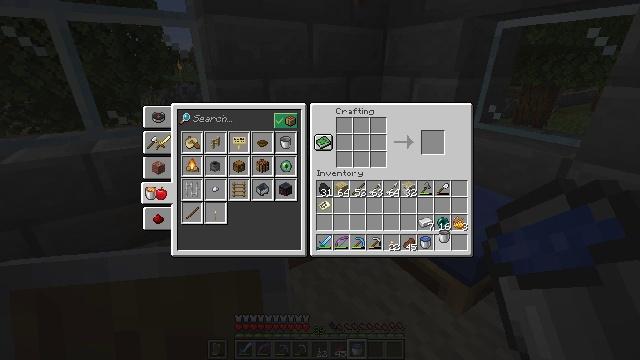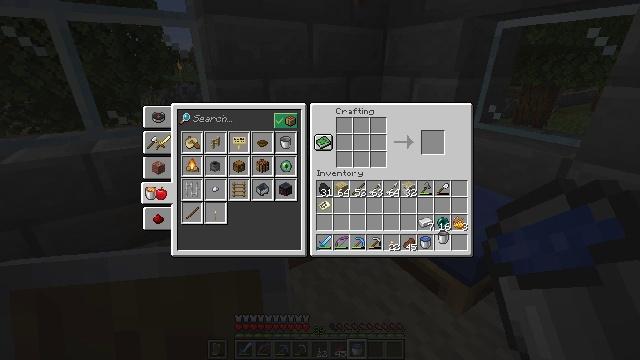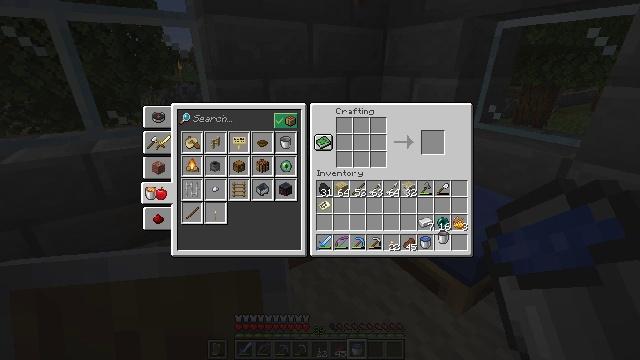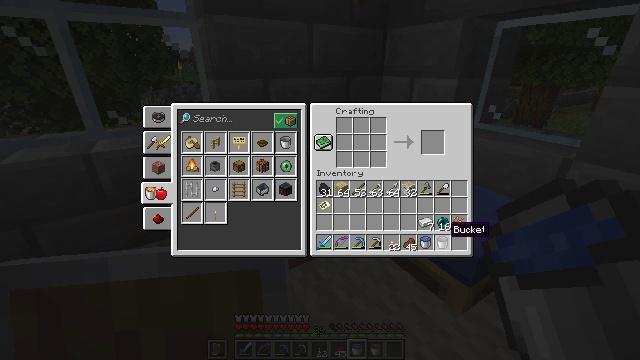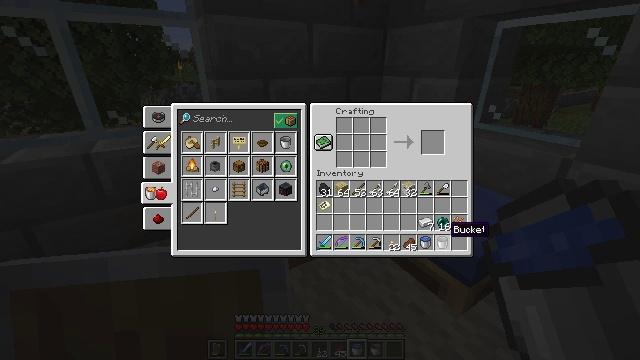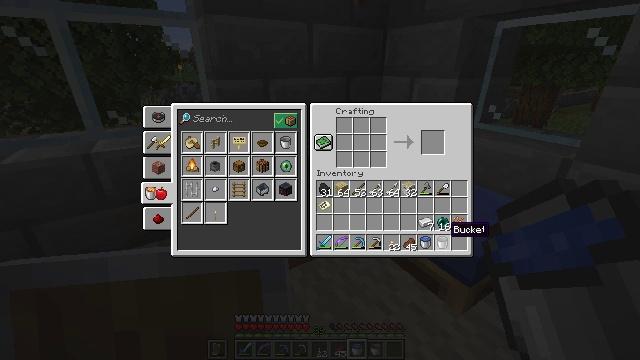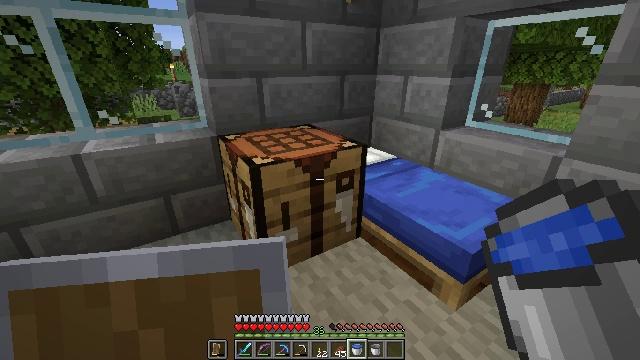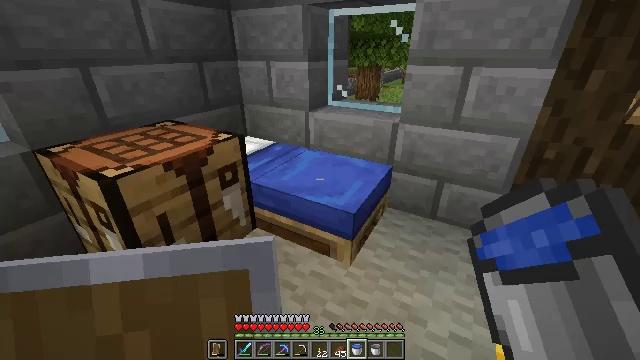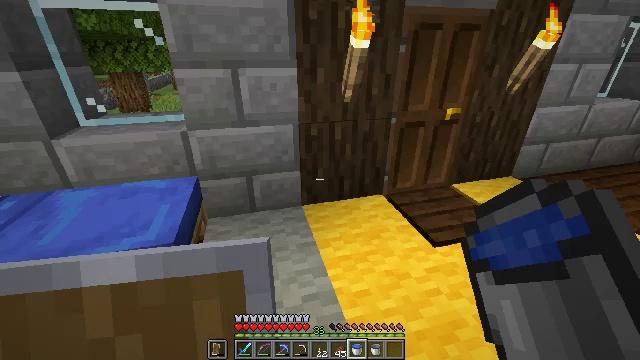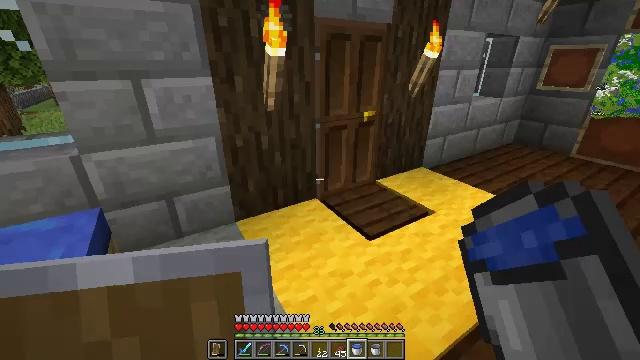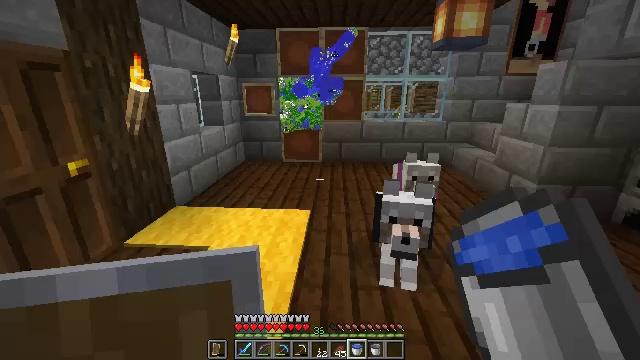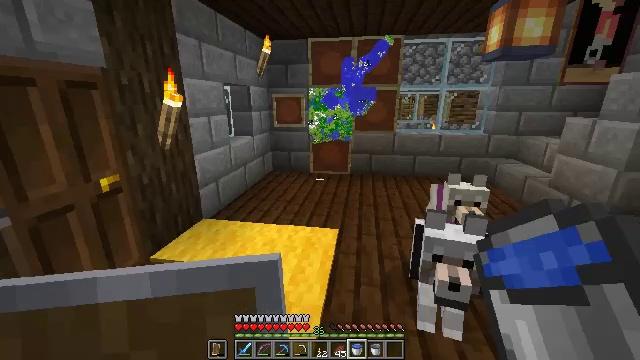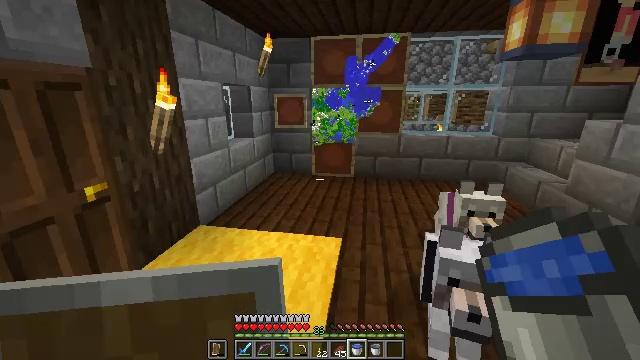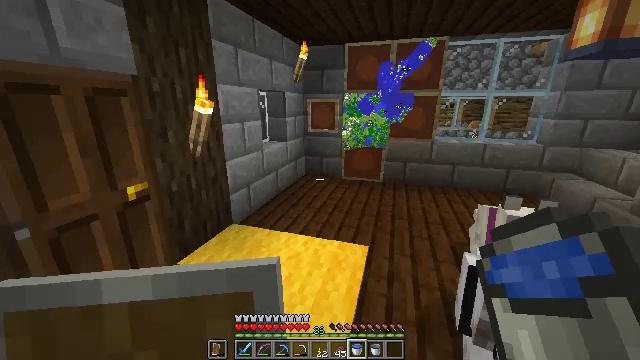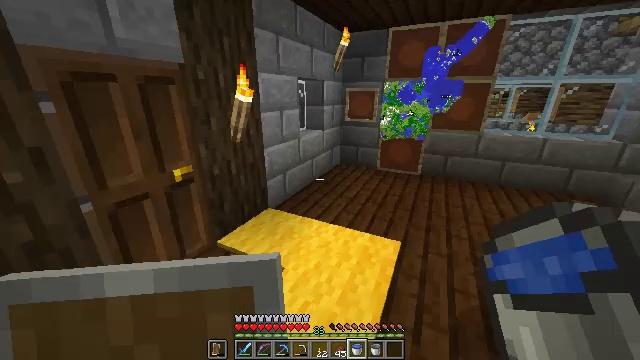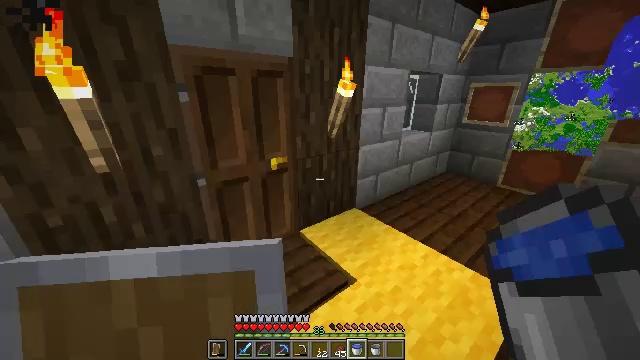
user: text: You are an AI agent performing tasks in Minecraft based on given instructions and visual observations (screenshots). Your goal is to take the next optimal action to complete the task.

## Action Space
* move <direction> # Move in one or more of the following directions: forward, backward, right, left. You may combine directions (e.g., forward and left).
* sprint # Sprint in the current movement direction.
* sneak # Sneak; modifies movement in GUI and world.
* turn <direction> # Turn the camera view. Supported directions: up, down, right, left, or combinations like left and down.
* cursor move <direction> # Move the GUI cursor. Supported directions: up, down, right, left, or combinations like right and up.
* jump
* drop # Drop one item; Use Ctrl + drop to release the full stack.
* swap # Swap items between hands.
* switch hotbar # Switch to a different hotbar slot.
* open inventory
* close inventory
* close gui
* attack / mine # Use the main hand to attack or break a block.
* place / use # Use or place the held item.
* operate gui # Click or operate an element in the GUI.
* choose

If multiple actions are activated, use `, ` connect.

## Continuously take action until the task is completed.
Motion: motion action
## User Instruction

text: Remove the cauldron from its current position.
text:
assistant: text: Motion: operate gui, open gui
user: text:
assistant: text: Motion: operate gui
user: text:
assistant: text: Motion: no_op
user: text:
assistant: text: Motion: no_op
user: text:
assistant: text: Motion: no_op
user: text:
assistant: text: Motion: cursor move right
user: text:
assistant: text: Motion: turn right and down, close gui
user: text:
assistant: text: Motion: turn right
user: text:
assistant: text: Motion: move forward, turn right and up
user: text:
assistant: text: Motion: move forward, turn right and up
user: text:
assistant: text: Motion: move forward, turn left and up
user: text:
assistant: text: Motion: move forward, sprint
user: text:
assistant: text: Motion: move forward, sprint, turn left
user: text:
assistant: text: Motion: move forward, turn left and down
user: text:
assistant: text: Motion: move forward, turn left and down
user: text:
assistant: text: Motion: move forward, turn left and down
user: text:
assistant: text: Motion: move forward, turn left
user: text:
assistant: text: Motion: move forward, turn left and up
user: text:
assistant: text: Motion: move forward
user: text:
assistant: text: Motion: move forward
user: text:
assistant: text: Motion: move forward and move right
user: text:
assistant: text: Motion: move forward, turn left
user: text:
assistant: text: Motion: move forward, turn left
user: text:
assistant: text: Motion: move forward
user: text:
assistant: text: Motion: move forward
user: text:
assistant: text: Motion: move forward
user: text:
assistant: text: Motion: move forward, turn left
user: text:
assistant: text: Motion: move forward, sprint, turn left and up
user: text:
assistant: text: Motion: move forward, sprint, turn left and up
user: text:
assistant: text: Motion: move forward